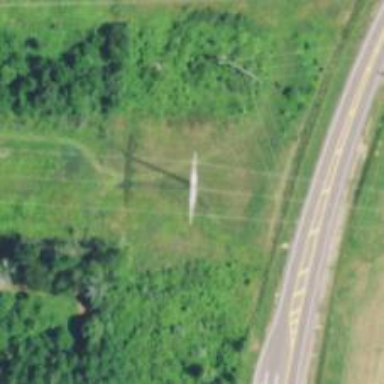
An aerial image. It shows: Lattice structure tower used for power transmission.